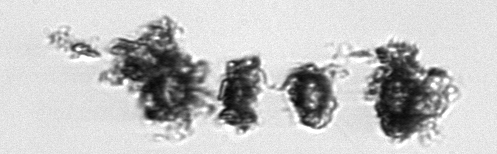
Label: Thalassiosira_TAG_external_detritus